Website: ulta-beauty
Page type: customer-info-address
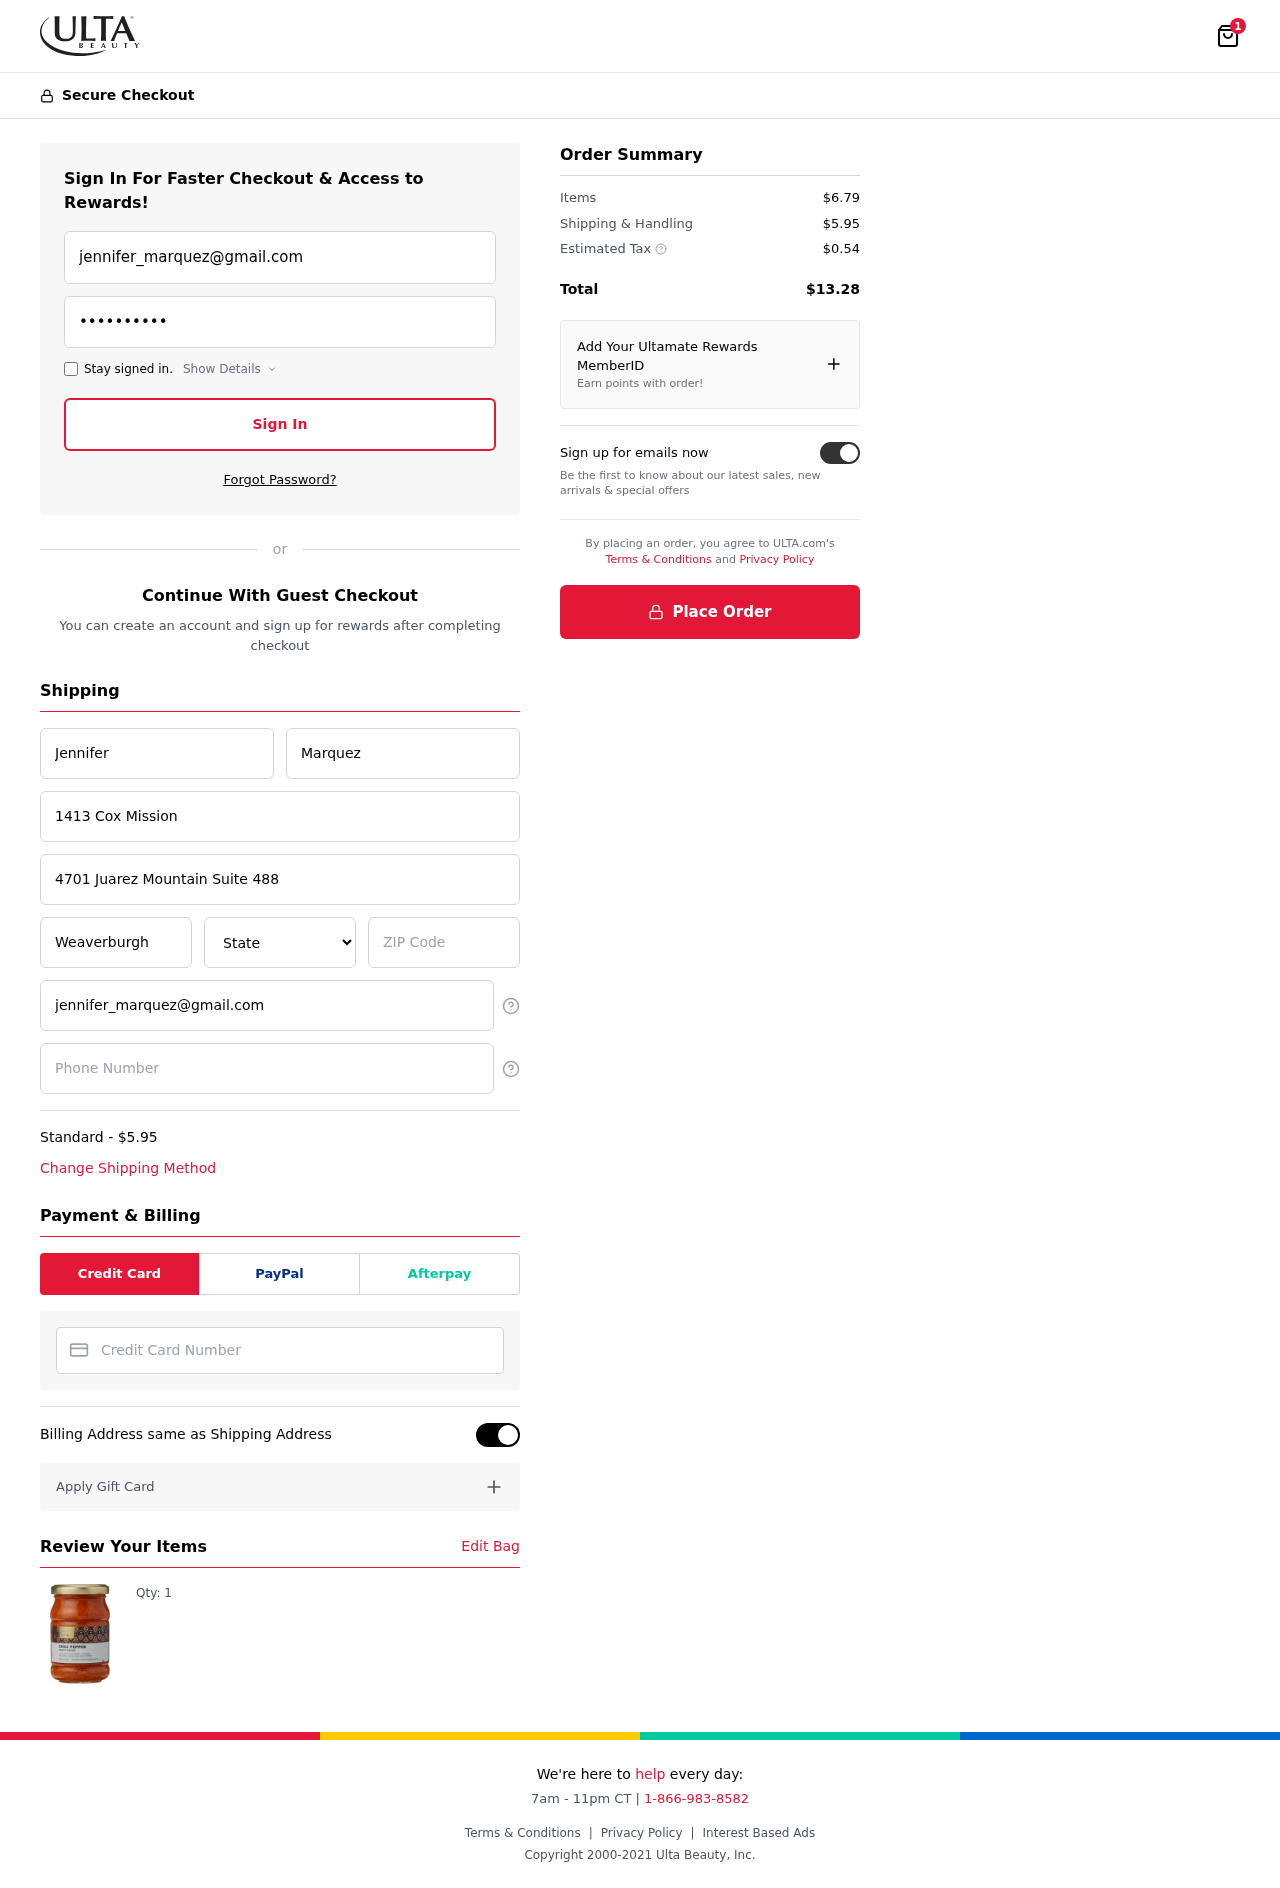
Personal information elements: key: PII_CARD_NUMBER
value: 5264 0767 0277 5834
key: PII_CITY
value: Weaverburgh
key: PII_EMAIL
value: jennifer_marquez@gmail.com
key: PII_FIRSTNAME
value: Jennifer
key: PII_LASTNAME
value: Marquez
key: PII_PHONE
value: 7835991416
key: PII_POSTCODE
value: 01610
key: PII_STATE
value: New Mexico
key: PII_STREET
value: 1413 Cox Mission
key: PII_STREET2
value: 4701 Juarez Mountain Suite 488
Product elements: key: PRODUCT1_QUANTITY
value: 1
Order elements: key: ORDER_NUM_ITEMS
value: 1
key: ORDER_SHIPPING_COST
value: $5.95
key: ORDER_ITEMS_TOTAL
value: $6.79
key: ORDER_SHIPPING_COST2
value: $5.95
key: ORDER_TAX
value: $0.54
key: ORDER_TOTAL
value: $13.28